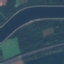
Land use / land cover class: River